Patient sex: M
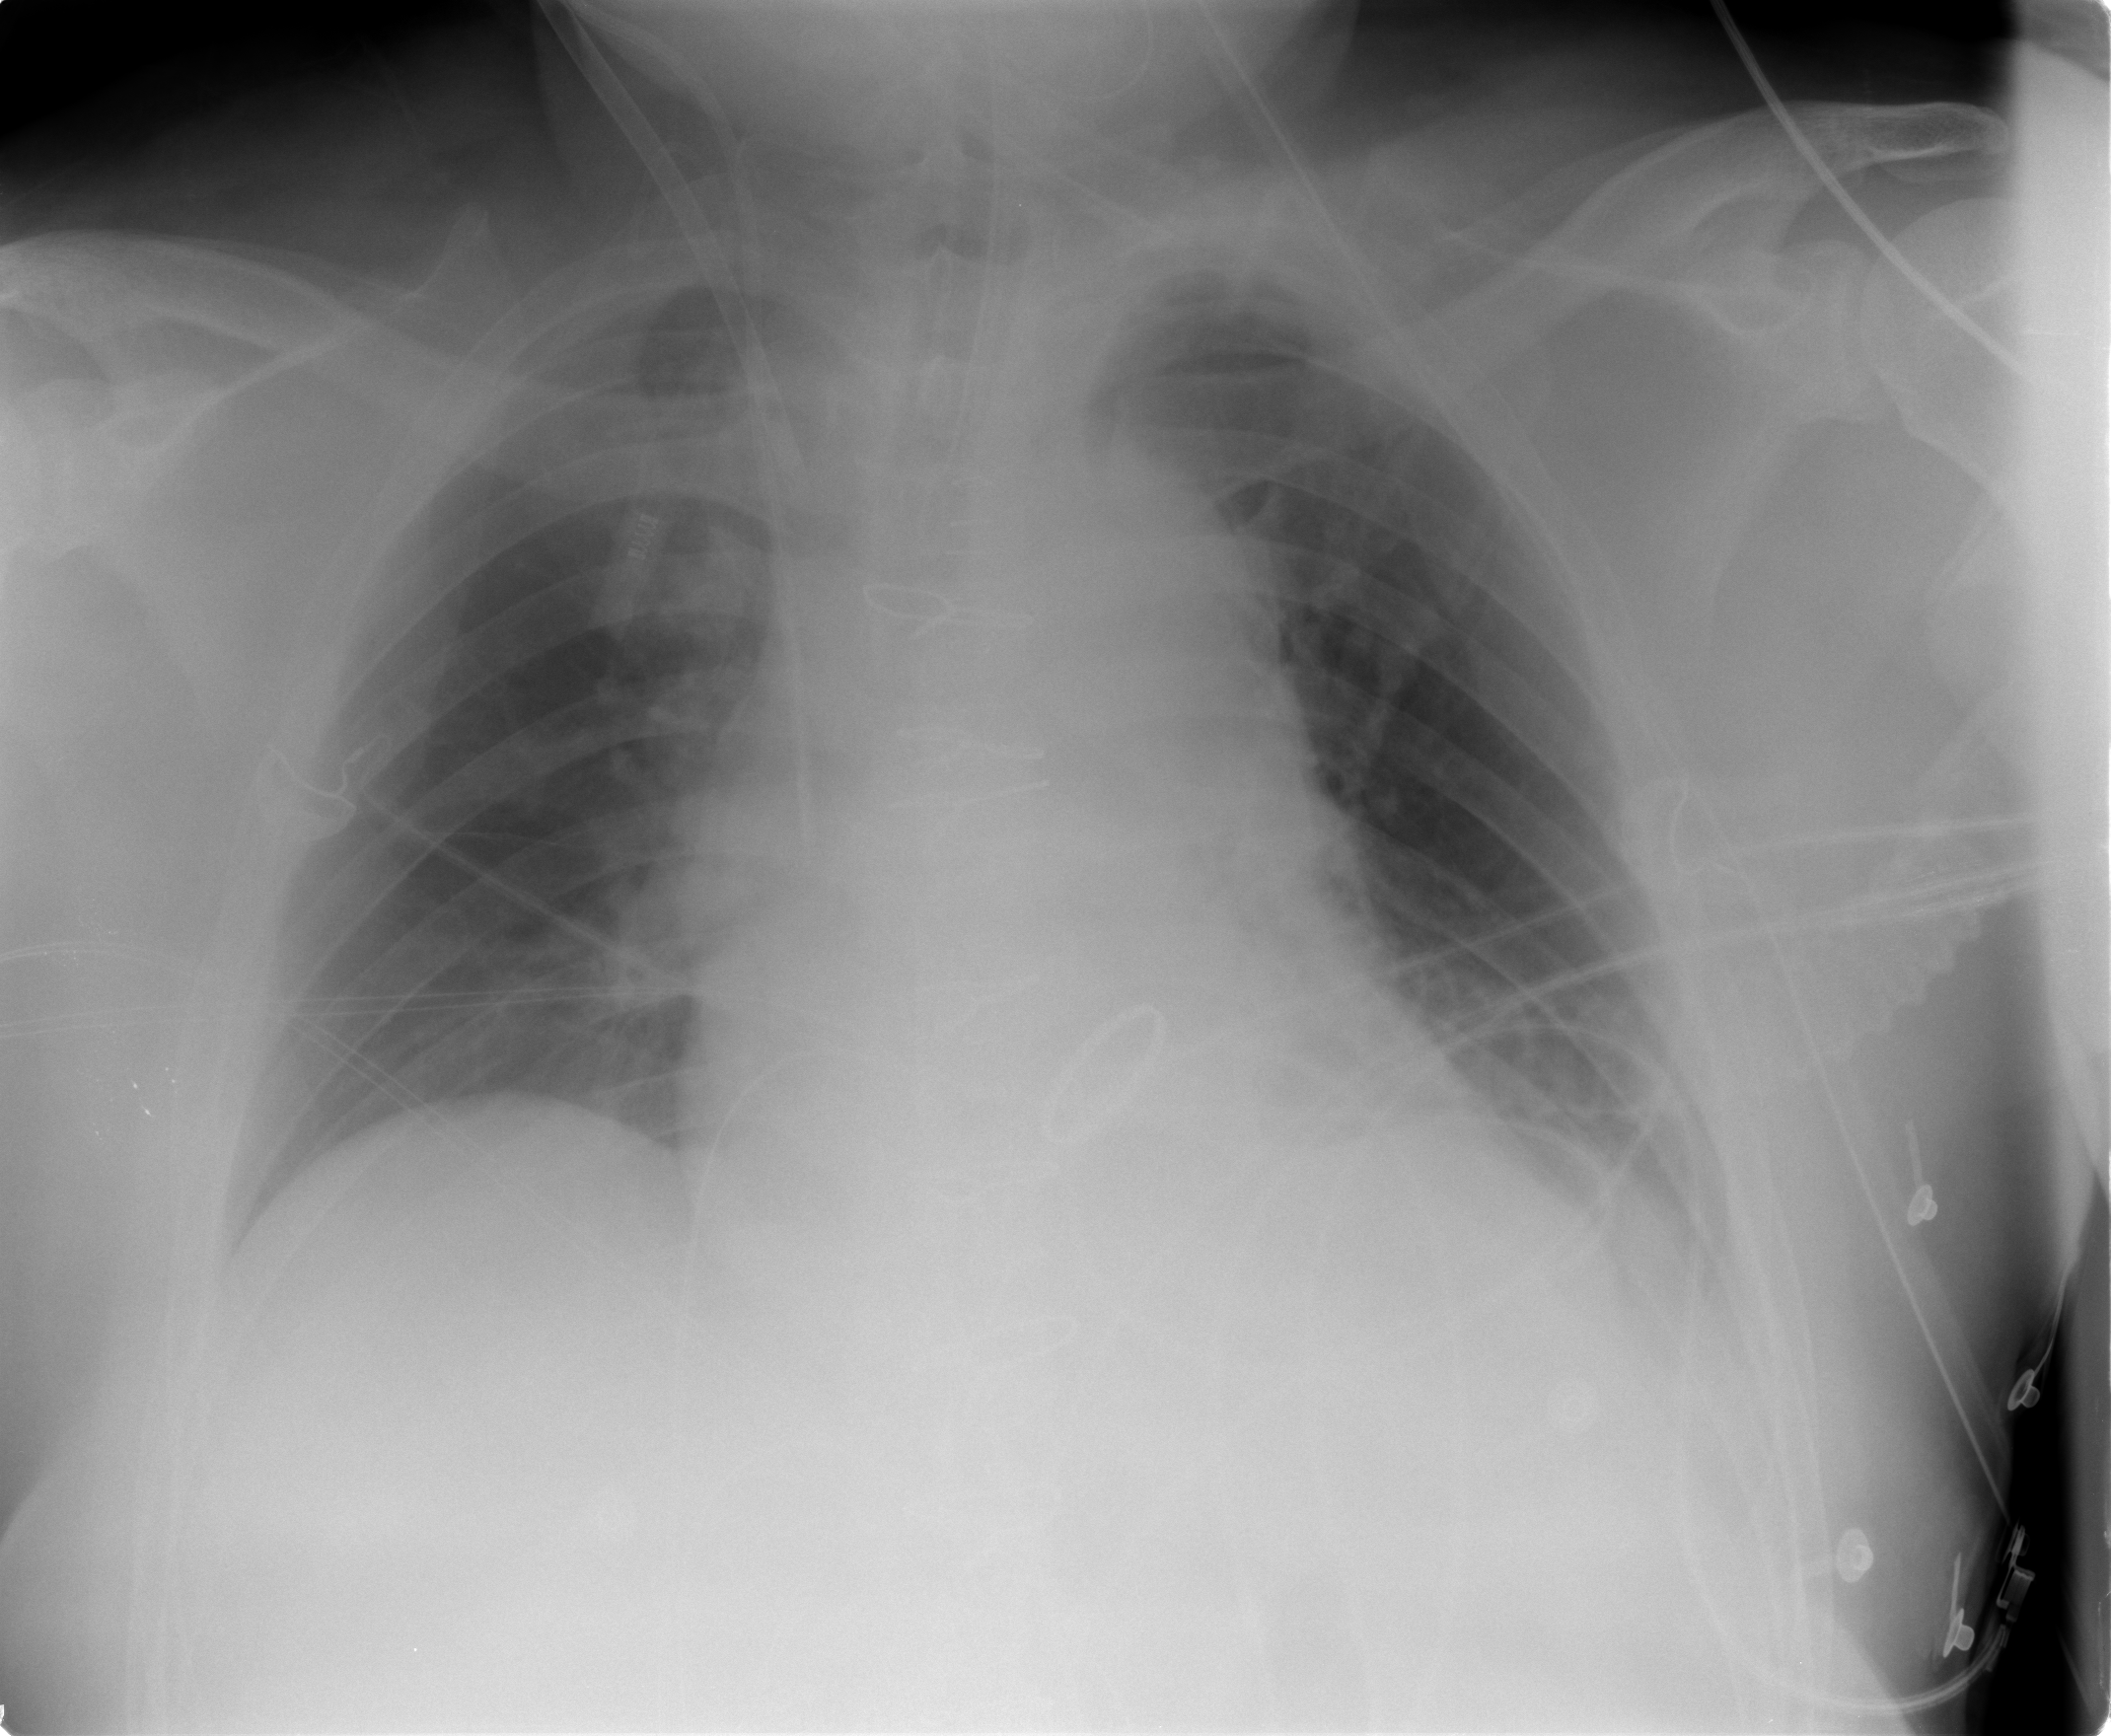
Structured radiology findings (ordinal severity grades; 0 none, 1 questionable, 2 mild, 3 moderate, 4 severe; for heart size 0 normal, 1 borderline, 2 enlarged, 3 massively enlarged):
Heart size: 0
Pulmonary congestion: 0
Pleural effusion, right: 0
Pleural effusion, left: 0
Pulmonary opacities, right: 0
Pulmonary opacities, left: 0
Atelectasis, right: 0
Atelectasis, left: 1